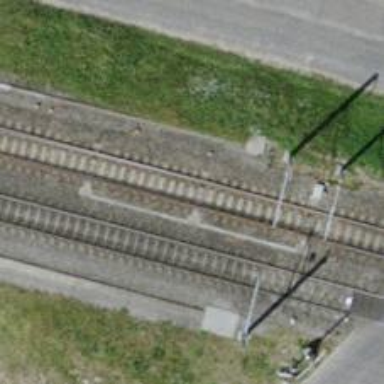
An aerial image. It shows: Railway switch.